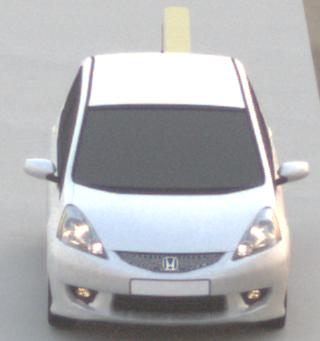
Make: Honda
Model: Jazz 1.2
Detailed model: Jazz (III) (11/08 - 04/11)
Model produced from: 2008/11
Model produced until: 2010/10
Doors: 5
Color: white
Road condition: dry road
Daytime: dawn
Contrast: low contrast